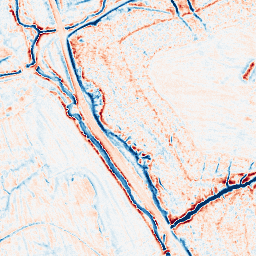
Category: edge_preserving
Decomposition family: anisotropic_diffusion
Decomposition parameters: iterations: 50
kappa: 50
gamma: 0.05
Upsampling method: sinc_hamming
Upsampling parameters: scale: 2
kernel_size: 8
Upsampling scale: 2